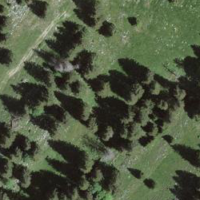
EUNIS habitat code: 43
Species observed at this site:
Hippocrepis comosa